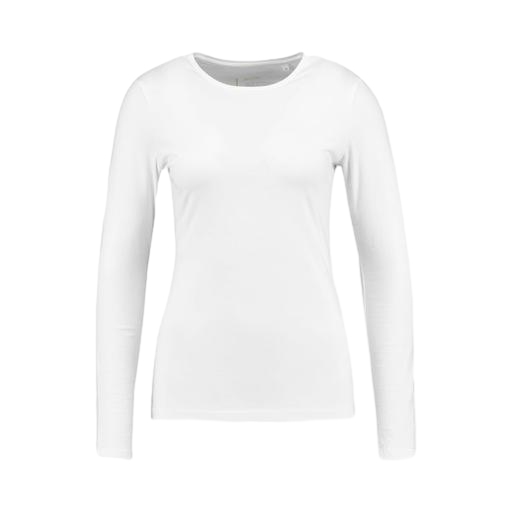
white women's long-sleeve top, white women's heattech extra warm scoop neck tee, white long sleeved t-shirt, white background